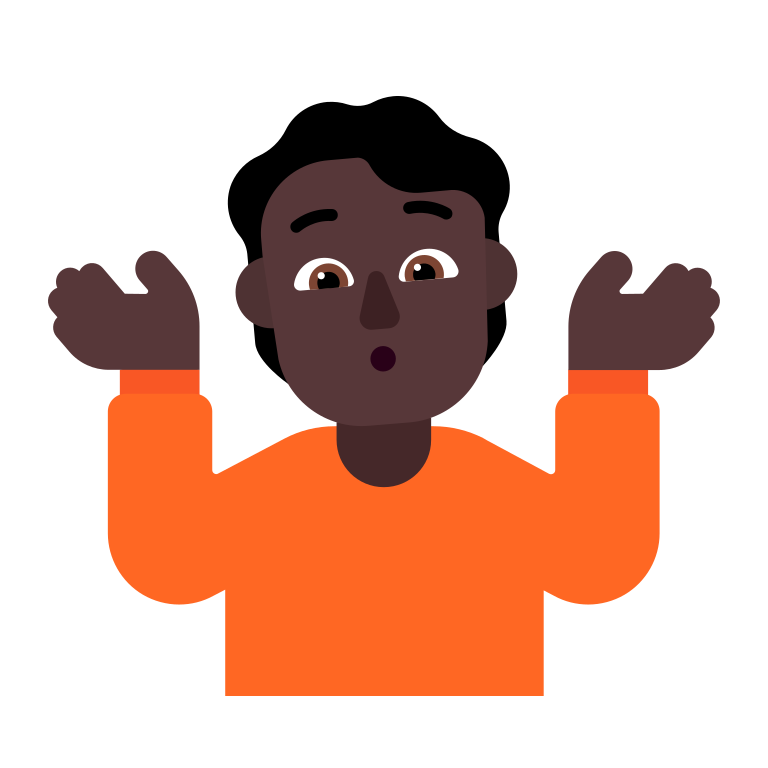
person shrugging flat dark